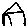
Label: house